Question: I'm attempting to consume a web service created by Oracle Web Logic in Visual Studio 2013. I've added the service reference OK but when I call the service constructor I get the error:
> In operation (operationName), more than one fault is declared with element name (elementName) in namespace (namespace URL)
The snippets for this operation from the WSDL is shown in the image below:

This exception is thrown each time I attempt to use the service, and I can't proceed any further.
Is this an issue with the WSDL or is there something I can do as a consumer?
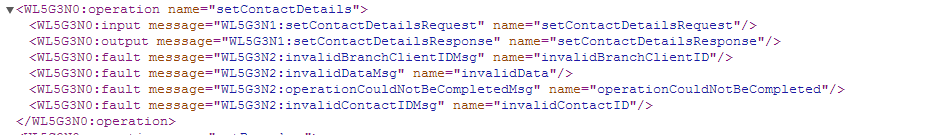
Answer: I am not sure what is the exact cause of the problem you are facing.
Can you try to generate the proxy using svcutil and give it the flag to generate using the xml serializer.
> svcutil.exe /target:code /dataContractOnly /serializer:XmlSerializer
/importXmlTypes [your xsd file's path]
Here is a thread that talks about a similar problem with proxy generation: <URL>